Question: I'm consistenly getting the same error on HelloFacebookSample when importing Facebook SDK.
> Error:(8, 0) Could not find property 'ANDROID_BUILD_SDK_VERSION' on
project ':HelloFacebookSample'.
I know the error is regarding the HelloFacebookSample, and I've tried to assign 'ANDROID_BUILD_SDK_VERSION' = 20 (MY SDK VERSION). It still shoots the same error.
Here is a snapshot

This error is sucking the life out of me. How can I get rid of this error?
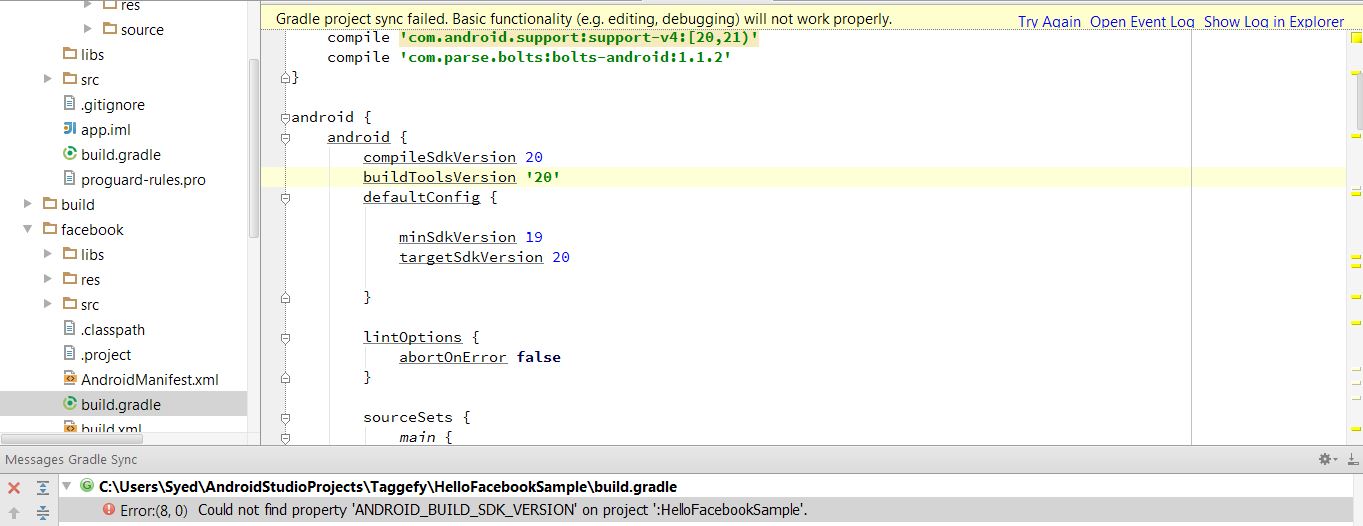
Answer: You have this error because you did not replace ''ANDROID_BUILD_SDK_VERSION'' by 20 in 'HelloFacebookSample/build.gradle', not in 'Facebook/build.gradle'.